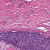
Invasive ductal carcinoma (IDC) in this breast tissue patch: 0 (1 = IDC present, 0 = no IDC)